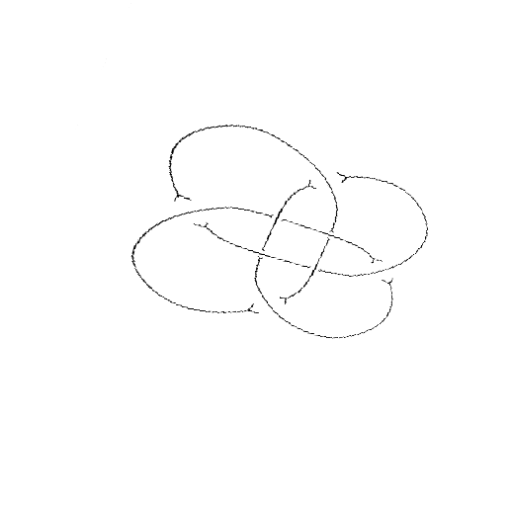
Crossing number: 8